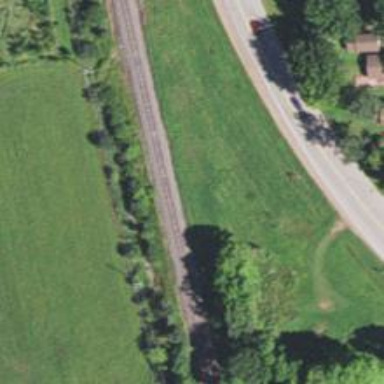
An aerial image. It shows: Railway track.